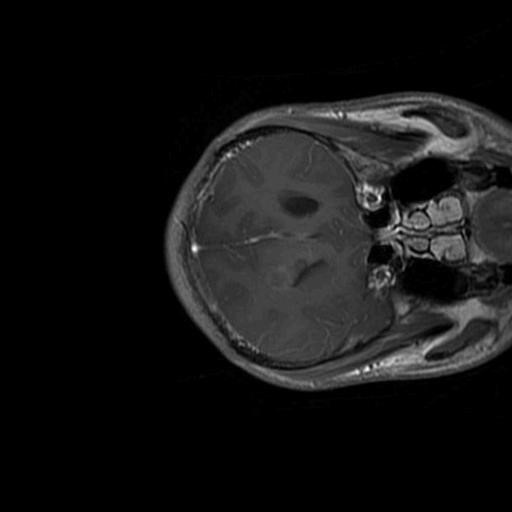
Label: brain_glioma